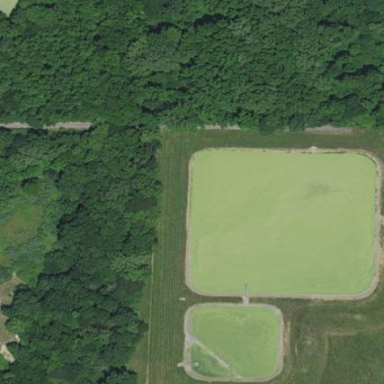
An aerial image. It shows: Image of wastewater.